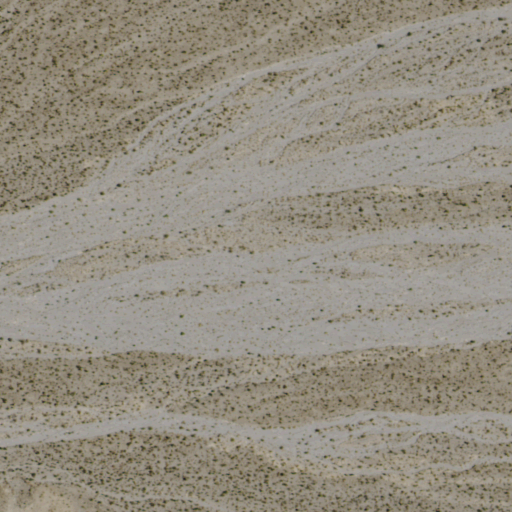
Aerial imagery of valley in Nevada named Elbow Canyon containing only shrub